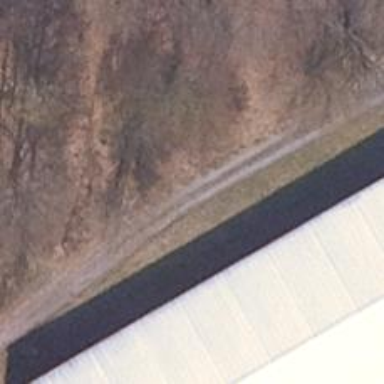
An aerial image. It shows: Track with compacted grade2 surface.